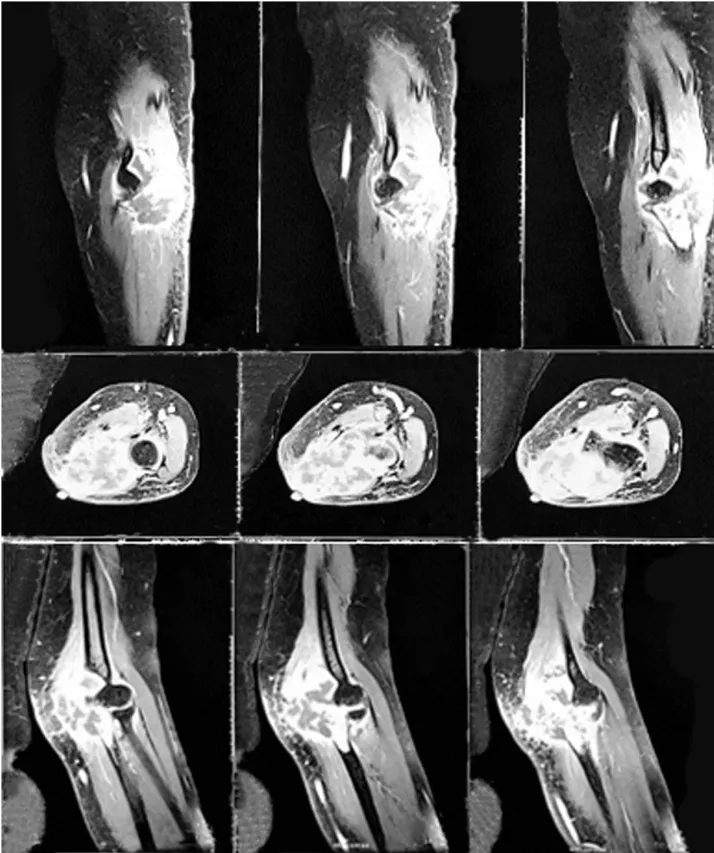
Pre operative MRI of right forearm. Hyperintense heterogen mass was seen at proximal ulnar bone that involves pronato teres, flexor digitorum superficialis, and fleksor carpi ulnaris muscles. The mass caused irregularity, necrotic area, and destruction of the proximal ulnar bone which suggested a malignant lesion.
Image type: radiology (mri)